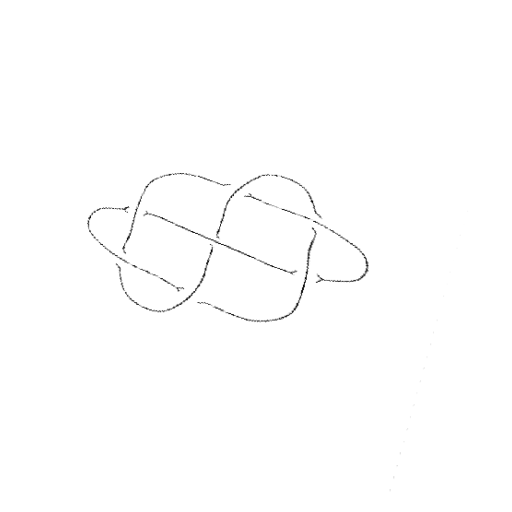
Crossing number: 7